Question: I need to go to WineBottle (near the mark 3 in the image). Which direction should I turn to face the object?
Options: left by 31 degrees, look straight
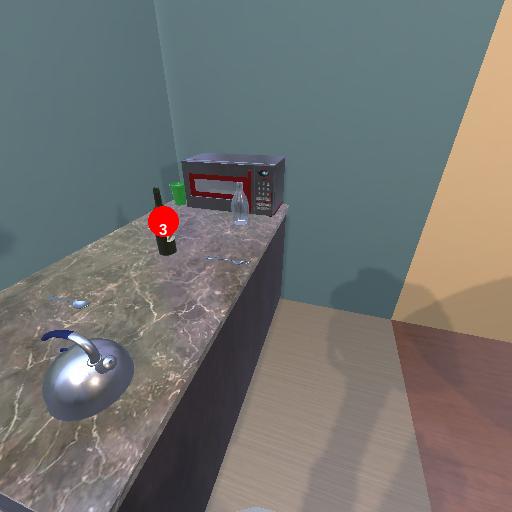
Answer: left by 31 degrees